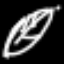
Label: leaf